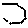
Label: hexagon